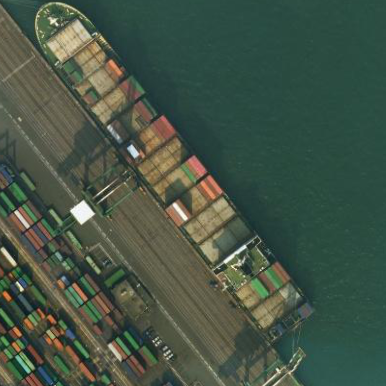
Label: Container_ship